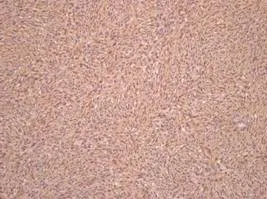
Immunohistochemical examination. Tumor stained positive for CD34.
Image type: pathology (immunostaining)